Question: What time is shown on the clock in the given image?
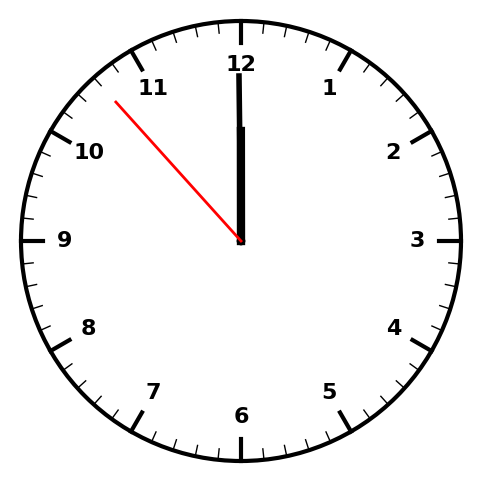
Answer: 11:59:53